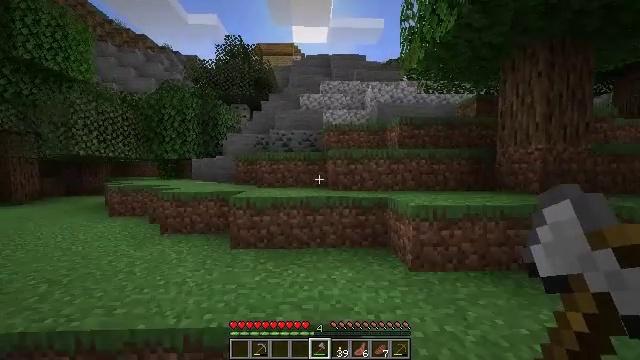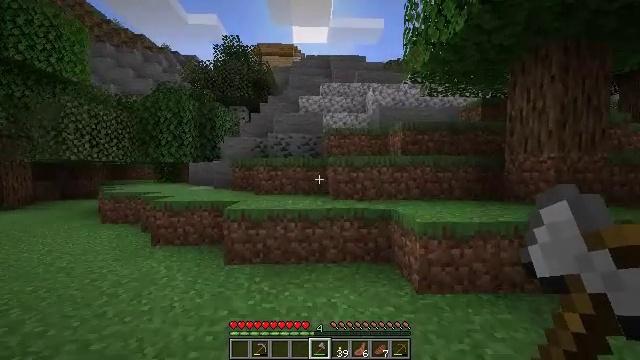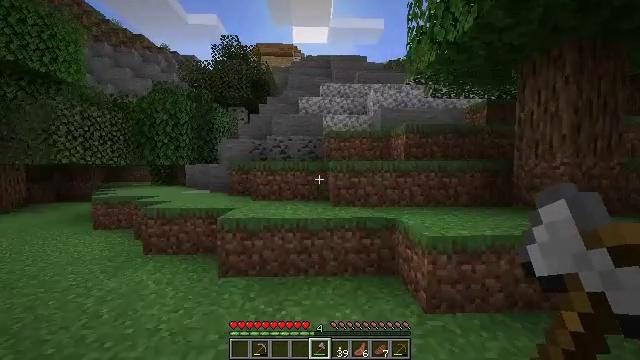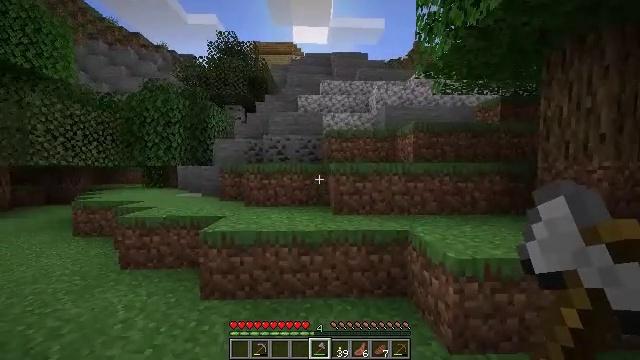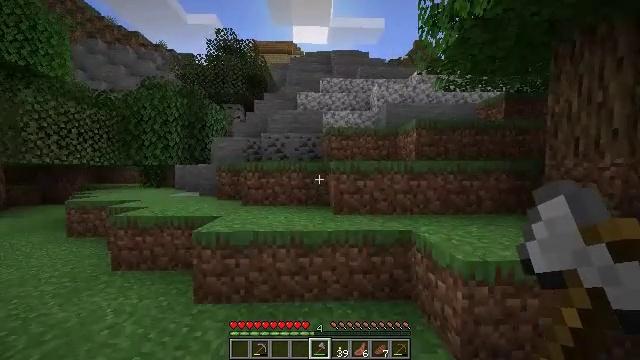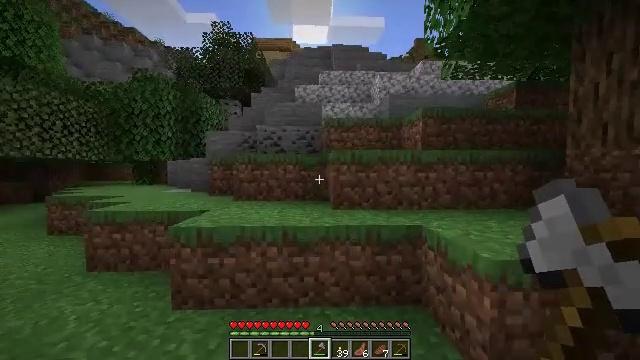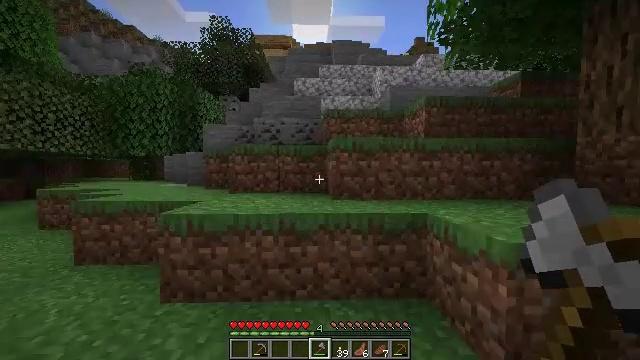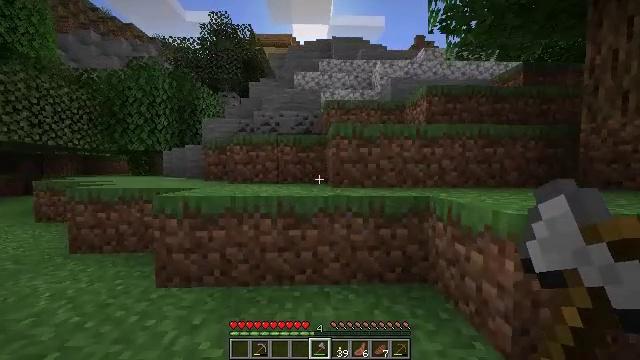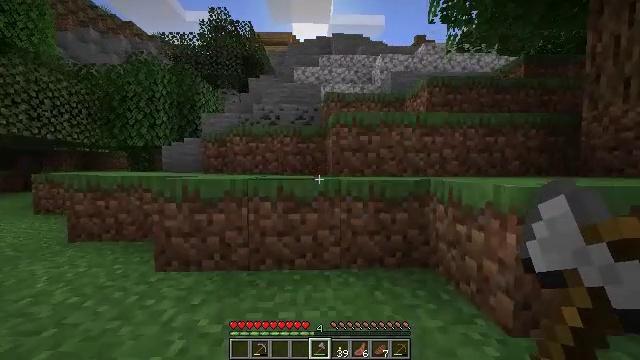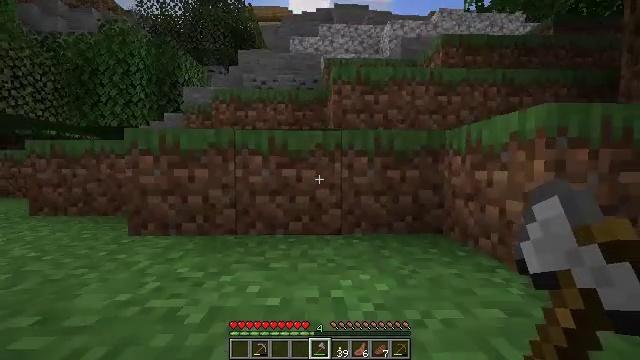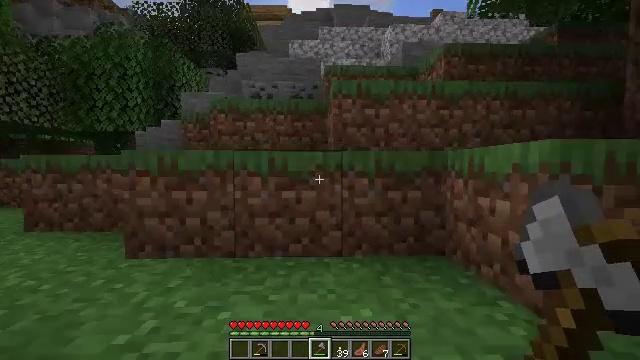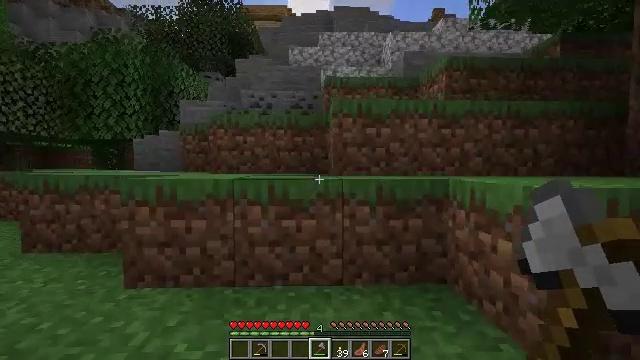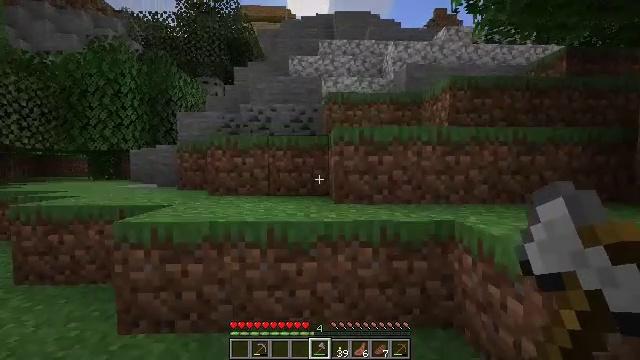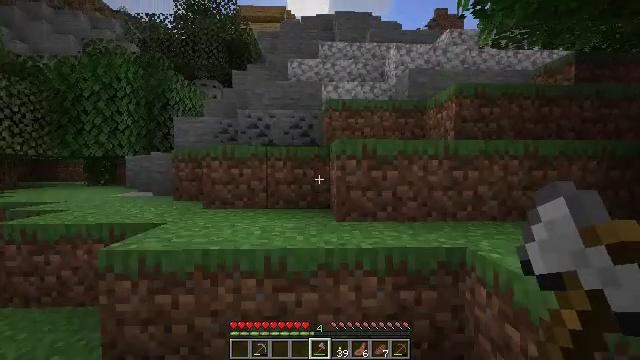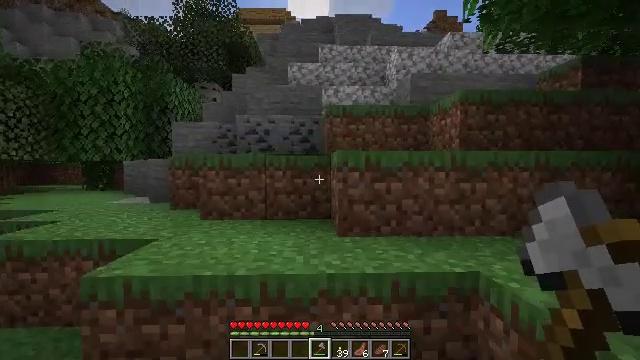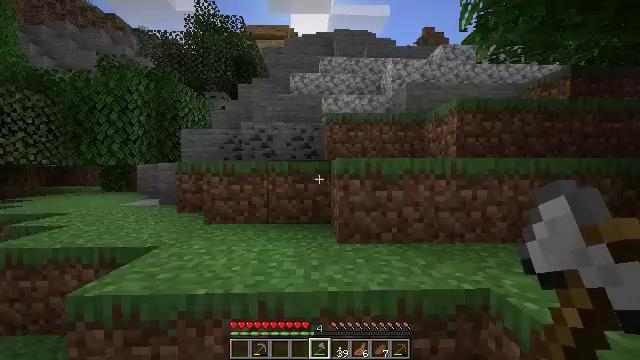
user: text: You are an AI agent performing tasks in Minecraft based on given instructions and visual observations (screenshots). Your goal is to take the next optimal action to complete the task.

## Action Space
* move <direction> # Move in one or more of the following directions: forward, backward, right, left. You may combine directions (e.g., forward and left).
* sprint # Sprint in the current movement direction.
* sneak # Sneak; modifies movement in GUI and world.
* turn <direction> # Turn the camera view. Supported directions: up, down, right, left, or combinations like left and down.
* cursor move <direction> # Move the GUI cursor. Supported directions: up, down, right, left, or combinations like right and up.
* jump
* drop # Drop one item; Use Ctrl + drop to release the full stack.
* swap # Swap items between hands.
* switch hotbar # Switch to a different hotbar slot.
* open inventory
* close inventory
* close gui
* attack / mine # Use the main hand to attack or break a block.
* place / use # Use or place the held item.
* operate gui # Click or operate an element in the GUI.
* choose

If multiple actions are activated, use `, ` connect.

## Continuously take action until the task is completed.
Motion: motion action
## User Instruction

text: Use the crafting menu to make oak stairs.
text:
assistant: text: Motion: move forward, sprint, jump
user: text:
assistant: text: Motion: move forward, sprint, jump
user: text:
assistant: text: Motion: move forward, sprint, jump
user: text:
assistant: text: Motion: move forward and move right, sprint, jump
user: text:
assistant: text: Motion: move forward and move right, sprint, jump
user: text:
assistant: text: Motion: move forward and move right, sprint, jump
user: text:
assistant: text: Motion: move forward and move right, sprint, jump
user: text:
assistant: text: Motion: move forward and move right, sprint, jump
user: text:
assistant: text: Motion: move forward, sprint, jump
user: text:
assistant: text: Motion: move forward, sprint, jump
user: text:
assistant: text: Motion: move forward, sprint, jump
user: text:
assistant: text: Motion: move forward, sprint, jump
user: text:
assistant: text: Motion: move forward, sprint, jump
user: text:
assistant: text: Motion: move forward, sprint, jump
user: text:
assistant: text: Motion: move forward, sprint, jump
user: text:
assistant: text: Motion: move forward, sprint, jump
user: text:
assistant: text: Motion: move forward, sprint, jump
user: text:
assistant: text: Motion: move forward and move right, sprint, jump
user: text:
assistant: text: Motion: move forward and move right, sprint, jump
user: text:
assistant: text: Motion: move forward and move right, sprint, jump
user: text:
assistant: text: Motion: move forward and move right, sprint, turn left and down, jump
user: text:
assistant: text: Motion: move forward and move right, sprint, jump
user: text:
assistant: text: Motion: move forward, sprint, jump
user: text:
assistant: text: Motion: move forward, sprint, jump
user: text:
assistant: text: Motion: move forward, sprint, jump
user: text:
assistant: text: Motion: move forward, sprint, jump
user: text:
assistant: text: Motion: move forward, sprint, jump
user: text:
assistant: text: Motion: move forward, sprint, jump
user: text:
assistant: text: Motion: move forward, sprint, jump
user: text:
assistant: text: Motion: move forward, sprint, jump